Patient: sex M, age 48
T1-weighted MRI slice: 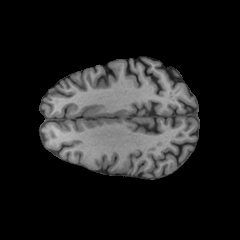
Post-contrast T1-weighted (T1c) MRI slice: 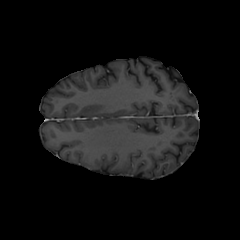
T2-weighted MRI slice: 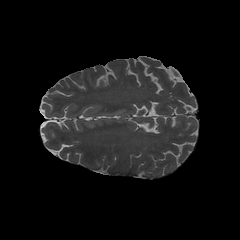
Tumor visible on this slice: no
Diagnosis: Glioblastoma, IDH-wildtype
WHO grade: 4